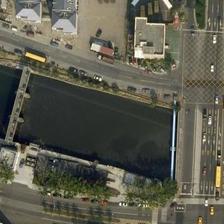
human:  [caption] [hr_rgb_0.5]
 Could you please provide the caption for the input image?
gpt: many cars are running on the bridge over the black river .

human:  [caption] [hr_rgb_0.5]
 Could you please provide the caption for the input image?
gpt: a wide bridge with many cars running on it on a wide river connected two city subdivisions .

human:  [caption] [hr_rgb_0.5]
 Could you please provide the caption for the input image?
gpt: the bridge is very wide and makes the lives of residents on both sides can be more convenient .

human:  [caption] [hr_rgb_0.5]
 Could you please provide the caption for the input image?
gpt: a bridge with many cars running on it is on a river .

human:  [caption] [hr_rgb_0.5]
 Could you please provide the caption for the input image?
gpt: many cars are running on the bridge over the black river .